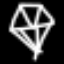
Label: diamond